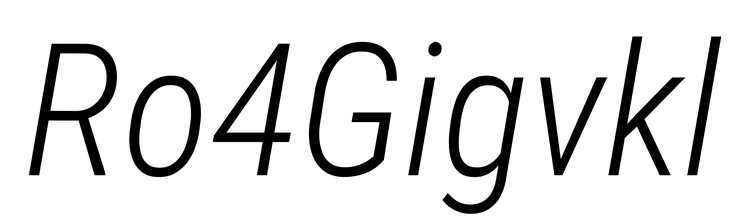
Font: Roboto-Italic_Condensed_Light_Italic